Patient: sex F, age 54
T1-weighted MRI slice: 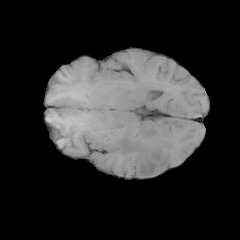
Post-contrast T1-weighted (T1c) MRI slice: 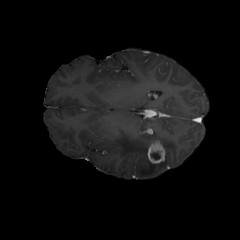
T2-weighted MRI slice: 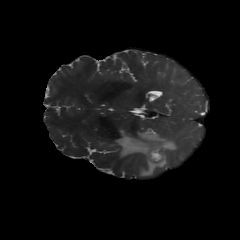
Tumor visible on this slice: yes
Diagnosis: Glioblastoma, IDH-wildtype
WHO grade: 4